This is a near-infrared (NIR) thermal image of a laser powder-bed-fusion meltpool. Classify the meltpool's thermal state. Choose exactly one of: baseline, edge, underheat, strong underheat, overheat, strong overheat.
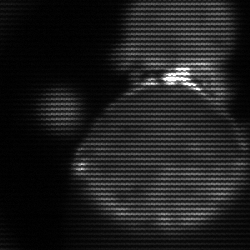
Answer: edge